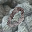
Label: 0